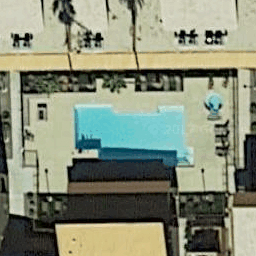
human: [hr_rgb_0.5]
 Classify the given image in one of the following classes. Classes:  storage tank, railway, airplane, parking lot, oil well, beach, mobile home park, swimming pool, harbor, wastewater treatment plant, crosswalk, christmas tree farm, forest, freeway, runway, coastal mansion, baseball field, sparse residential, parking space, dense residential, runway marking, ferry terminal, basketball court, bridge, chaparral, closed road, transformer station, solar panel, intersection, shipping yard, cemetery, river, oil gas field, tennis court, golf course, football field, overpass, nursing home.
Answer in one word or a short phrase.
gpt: swimming pool